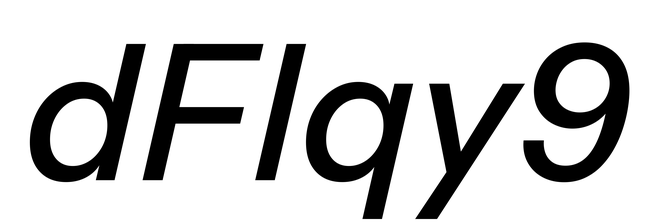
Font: InstrumentSans-Italic_Medium_Italic